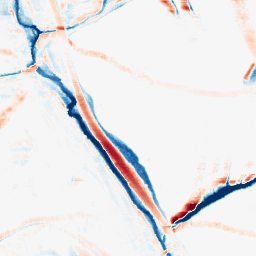
Category: morphological
Decomposition family: morphological_rect
Decomposition parameters: operation: average
width: 20
height: 10
Upsampling method: bicubic_3x
Upsampling parameters: scale: 3
Upsampling scale: 3